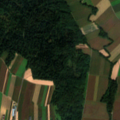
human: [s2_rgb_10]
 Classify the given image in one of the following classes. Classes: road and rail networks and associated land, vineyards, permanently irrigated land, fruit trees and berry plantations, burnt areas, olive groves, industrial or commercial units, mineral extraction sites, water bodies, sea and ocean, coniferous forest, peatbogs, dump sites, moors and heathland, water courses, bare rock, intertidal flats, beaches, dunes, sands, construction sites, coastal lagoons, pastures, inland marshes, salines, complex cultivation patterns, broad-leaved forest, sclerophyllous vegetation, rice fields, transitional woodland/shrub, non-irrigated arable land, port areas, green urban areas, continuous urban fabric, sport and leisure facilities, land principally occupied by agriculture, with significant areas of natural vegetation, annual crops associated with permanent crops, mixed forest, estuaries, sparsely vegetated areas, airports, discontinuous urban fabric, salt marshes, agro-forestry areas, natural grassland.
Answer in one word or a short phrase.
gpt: discontinuous urban fabric, non-irrigated arable land, mixed forest